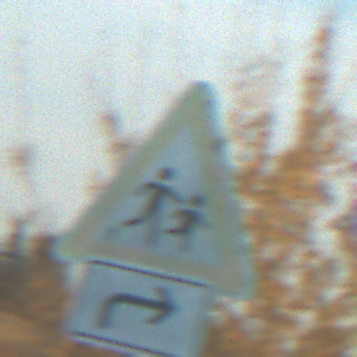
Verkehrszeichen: KinderLinks
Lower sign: RichtungsangabeDurchPfeile5
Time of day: SunriseSunset
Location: Outdoor (RoadRail)
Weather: PartlyCloudy
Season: NotSpecified
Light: Natural